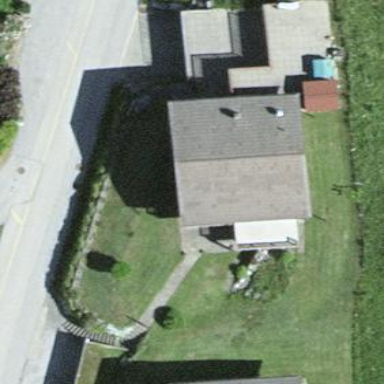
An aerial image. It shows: Simple and straightforward house.